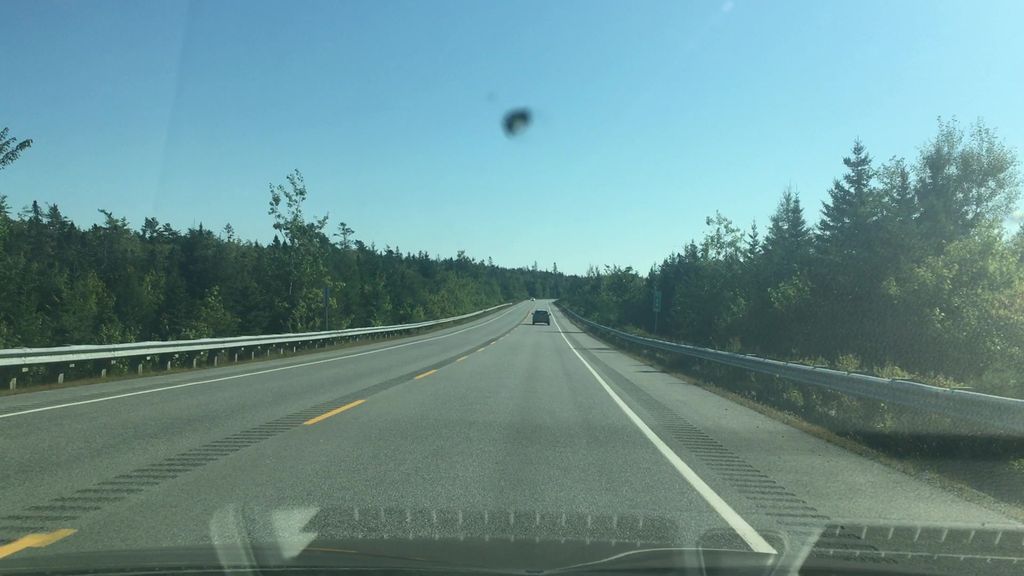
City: halifax